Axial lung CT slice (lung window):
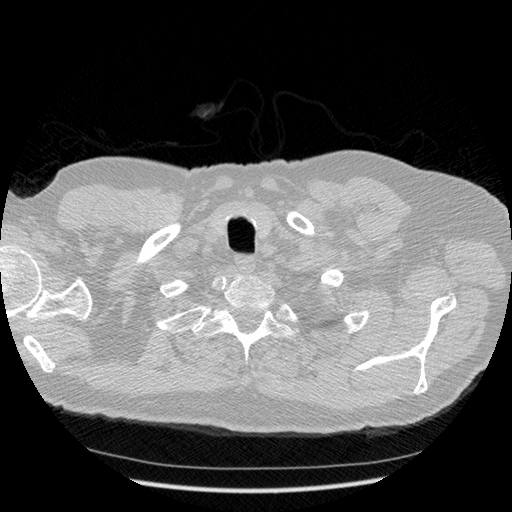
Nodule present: no